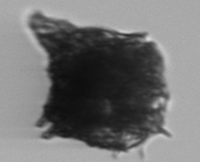
Label: Gonyaulax